【题型】填空题　【知识点】解析几何　【难度】easy
若$x^2+y^2=4$，则$\sqrt{(x+2)^2+(y-1)^2} + |x-1|$的最小值为\underline{\hspace{3cm}}.
【解答】
\noindent 【答案】3
\vspace{1em}
\noindent 【分析】由方程表示的图形的几何意义以及所求代数式的几何意义画出图形可求出最小值.
\vspace{1em}
\noindent 【详解】解：曲线$x^2+y^2=4$表示的是以点$(0,0)$为圆心，以$2$为半径的圆，
\noindent $\sqrt{(x+2)^2+(y-1)^2}$表示点$P(x,y)$到点$A(-2,1)$的距离，
\noindent $|x-1|$表示点$P(x,y)$到直线$x=1$的距离，设点$P$在直线$x=1$上的射影点为$B$，
\noindent 则$\sqrt{(x+2)^2+(y-1)^2} + |x-1| = |PA| + |PB| \geqslant |AB| = 3$，
\noindent 当且仅当$A$、$P$、$B$三点共线且点$P$为线段$AB$与圆$x^2+y^2=4$的交点时，等号成立，

\noindent 故$\sqrt{(x+2)^2+(y-1)^2} + |x-1|$的最小值为$3$.
\vspace{1em}
\noindent 故答案为：$3$.
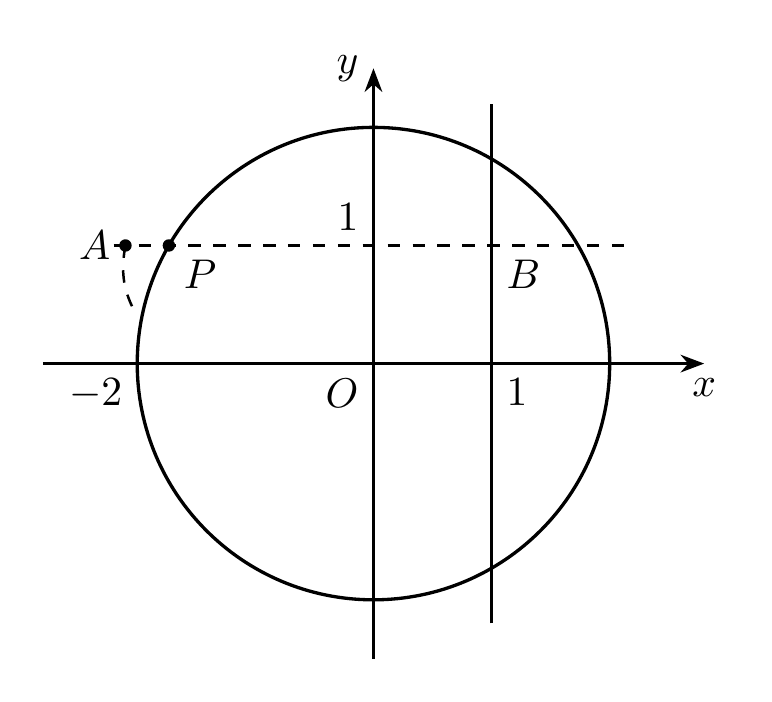